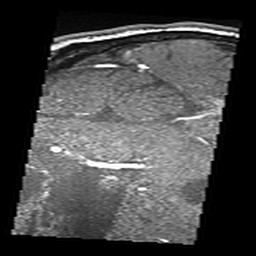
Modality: angio
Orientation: sagittal
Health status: ill
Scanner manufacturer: siemens
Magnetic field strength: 3 T
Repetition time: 0.021 s
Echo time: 0.00329 s